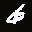
Label: 6